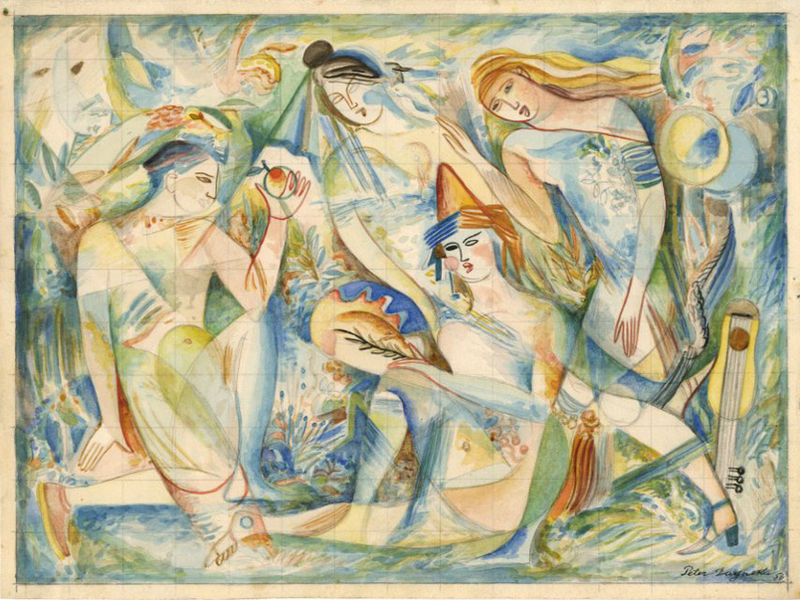
Titel: Mythological Scene, Mythological Scene
Künstler: Peter Daineka
Standort: Amherst (Massachusetts, USA)
Institution: Mead Art Museum, Amherst College
Schlagwörter: blue, people, red, women, expressionism, female, figurative, figures, girls, green, hair, modern, painting, sitting, woman, yellow, flowers, flower, apple, food, man, naked, nude, nudes, ocean, water, america, drawing, cubist, expressionist, line, sketch, movement, wind, abstract, peach, music, watercolor, colorful, shoe, shoes, geometric, abstraction, dynamic, lines, figure, picasso, cubism, colour, instruments, shell, grid, branch, narrative, standing, adam, greens, swirling, guitar, violin, air, 19th century, 18th century, asia, 20th century, traffic cone, blues, twig, mermaid, etheral, figuration, element, united states, coour, grid pattern, appl, gblonde, appel, lorels